Question: I'm having problems adding a button to my app using relative layout.When I use the graphical layout tool it shows up when i drag and drop the button but when I compile and run the apk on the emulator only the original 'sms' button is there.The new button should of been to the left of the 'sms' button

and here's the code from the xml file
'''
<RelativeLayout xmlns:android="http://schemas.android.com/apk/res/android"
xmlns:tools="http://schemas.android.com/tools"
android:layout_width="match_parent"
android:layout_height="wrap_content"
android:background="#FF000000" >
<EditText
android:id="@+id/edit_message_input"
android:layout_width="match_parent"
android:layout_height="100dp"
android:hint="@string/edit_message_input"
android:inputType="textMultiLine"
android:background="#ff000000"
android:textColor="#CCCCCC"
/>
<Button
android:id="@+id/button2"
android:layout_width="150dp"
android:layout_height="40dp"
android:layout_alignParentRight="true"
android:layout_centerVertical="true"
android:layout_marginRight="36dp"
android:text="@string/translate_to_english"
android:onClick="sendToEnglish"
android:background="#CCCCCC"
/>
<Button
android:id="@+id/button1"
android:layout_width="150dp"
android:layout_height="40dp"
android:layout_alignParentLeft="true"
android:layout_centerVertical="true"
android:text="@string/translate_to_text"
android:onClick="sendToText"
android:background="#CCCCCC" />
<EditText
android:id="@+id/editText1"
android:layout_width="wrap_content"
android:layout_height="100dp"
android:layout_above="@+id/button3"
android:layout_alignParentLeft="true"
android:layout_alignParentRight="true"
android:layout_marginBottom="31dp"
android:ems="10"
android:hint="@string/edit_message_output"
android:inputType="textMultiLine"
android:background="#ff000000"
android:textColor="#CCCCCC" />
<Button
android:id="@+id/button3"
android:layout_width="150dp"
android:layout_height="40dp"
android:layout_alignParentBottom="true"
android:layout_alignRight="@+id/button2"
android:layout_marginRight="22dp"
android:background="#CCCCCC"
android:onClick="sendSMS"
android:text="@string/send_as_sms" />
<!-- test save button -->
<Button
android:id="@+id/save_word_button"
android:layout_width="wrap_content"
android:layout_height="wrap_content"
android:layout_alignParentBottom="true"
android:layout_alignParentLeft="true"
android:background="#cccccc"
android:text="@string/save_word" />
</RelativeLayout>
'''
Any help or pointers much appreciated!
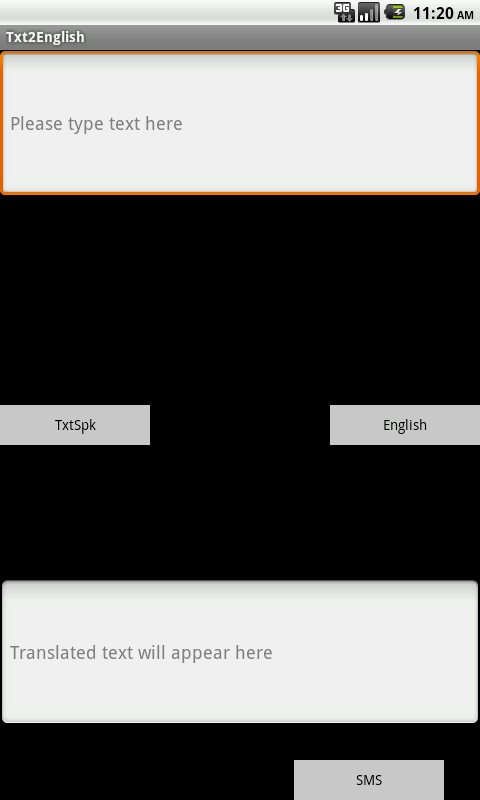
Answer: To be honest, I suggest you head over to the android developer docs and spend some time reading the recommendations on designing interfaces.
Two particularly useful sections are:
<URL>
and
<URL>
<URL>
You have a number of fixed dimensions in your xml and conflicting alignment attributes which appear to be causing a few problems.